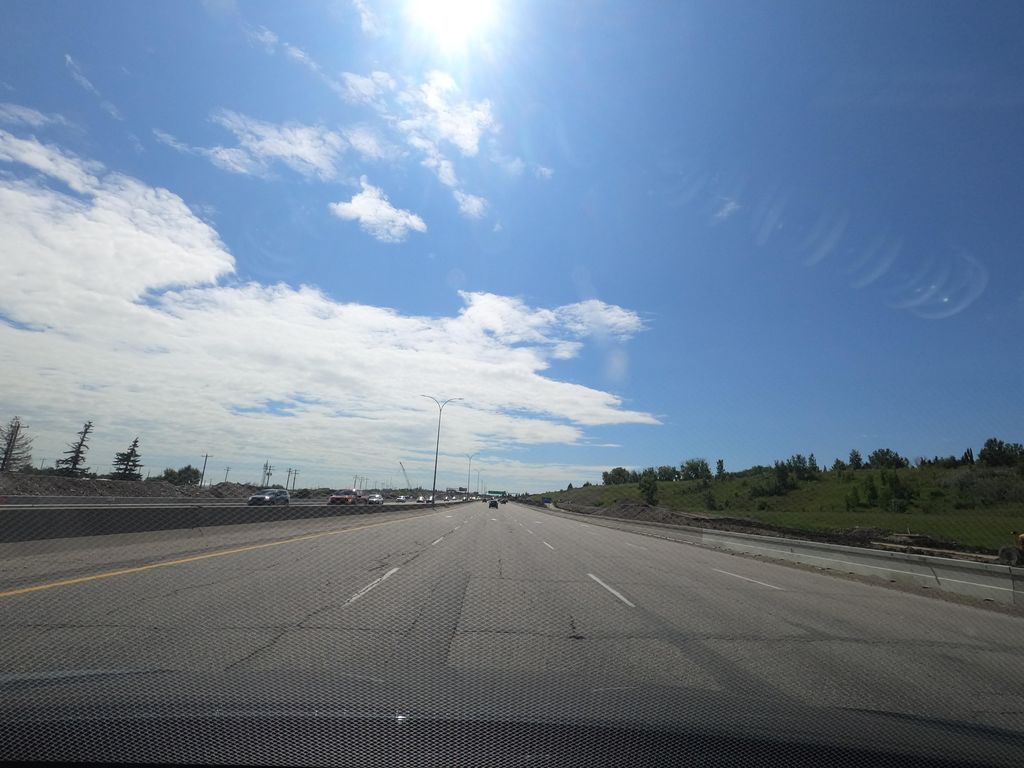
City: calgary